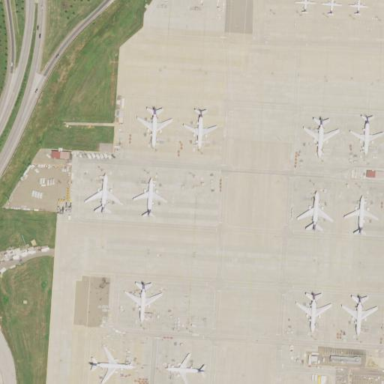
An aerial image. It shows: Concrete apron at the airport.